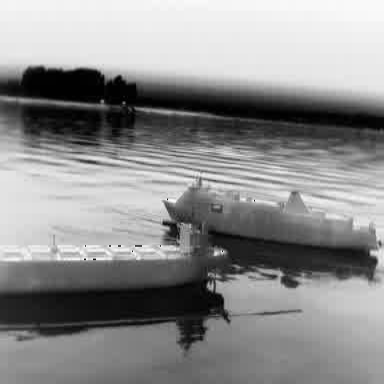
There is a liner in the infrared image.